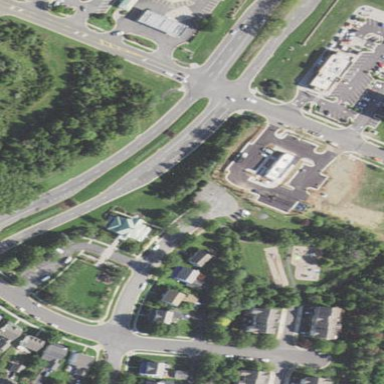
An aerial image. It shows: Fast food restaurant building.